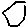
Label: hexagon